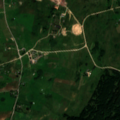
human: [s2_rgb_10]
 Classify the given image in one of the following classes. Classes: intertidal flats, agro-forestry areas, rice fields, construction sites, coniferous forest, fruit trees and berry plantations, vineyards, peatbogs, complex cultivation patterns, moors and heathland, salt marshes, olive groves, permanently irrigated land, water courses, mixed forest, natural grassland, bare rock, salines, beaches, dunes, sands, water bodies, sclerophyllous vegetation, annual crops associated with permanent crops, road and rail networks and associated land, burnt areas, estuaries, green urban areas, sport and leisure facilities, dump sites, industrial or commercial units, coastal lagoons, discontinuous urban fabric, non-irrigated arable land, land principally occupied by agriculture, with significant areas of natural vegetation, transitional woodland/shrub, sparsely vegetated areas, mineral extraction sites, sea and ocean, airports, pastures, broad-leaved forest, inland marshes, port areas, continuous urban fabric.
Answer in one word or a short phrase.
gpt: non-irrigated arable land, pastures, complex cultivation patterns, mixed forest, transitional woodland/shrub